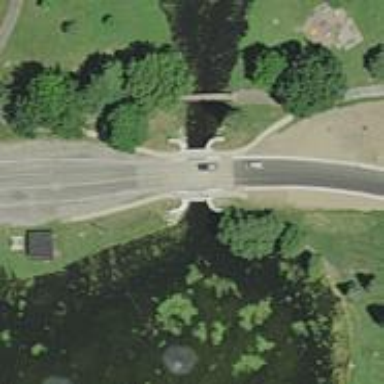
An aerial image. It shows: Residential road with bridge.